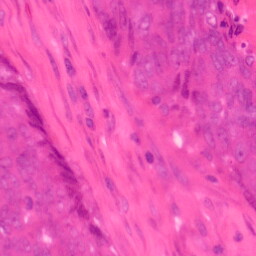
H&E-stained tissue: Colon